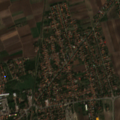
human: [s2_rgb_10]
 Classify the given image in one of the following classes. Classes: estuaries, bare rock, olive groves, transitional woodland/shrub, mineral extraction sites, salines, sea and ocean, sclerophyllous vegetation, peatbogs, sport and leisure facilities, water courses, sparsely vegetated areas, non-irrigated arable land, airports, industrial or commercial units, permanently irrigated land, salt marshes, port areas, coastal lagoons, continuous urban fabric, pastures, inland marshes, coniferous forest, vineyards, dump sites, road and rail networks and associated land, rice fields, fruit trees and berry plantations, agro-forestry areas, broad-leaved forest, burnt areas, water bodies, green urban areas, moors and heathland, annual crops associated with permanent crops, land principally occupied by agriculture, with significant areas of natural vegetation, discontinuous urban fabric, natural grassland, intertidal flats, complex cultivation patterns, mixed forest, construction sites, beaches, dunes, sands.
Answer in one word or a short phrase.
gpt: discontinuous urban fabric, industrial or commercial units, non-irrigated arable land